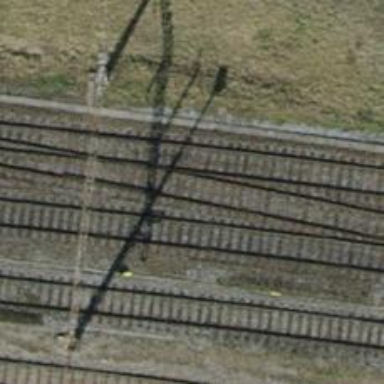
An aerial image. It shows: Railway siding with one electrified track and contact line.